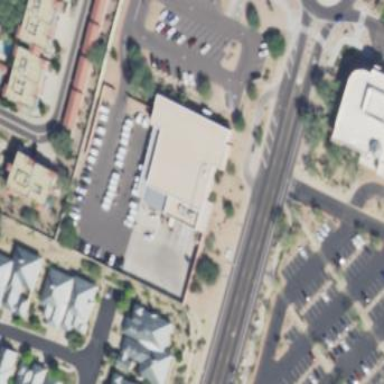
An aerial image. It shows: Post office building.